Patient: sex M, age 65
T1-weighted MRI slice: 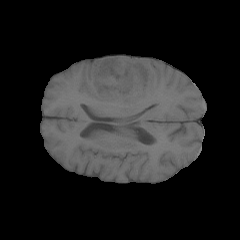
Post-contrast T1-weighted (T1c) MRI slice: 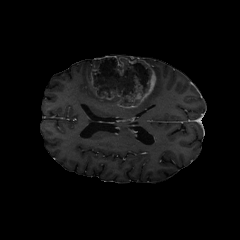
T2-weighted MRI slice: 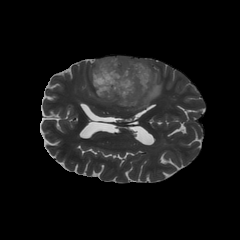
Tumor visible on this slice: yes
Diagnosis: Glioblastoma, IDH-wildtype
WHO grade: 4